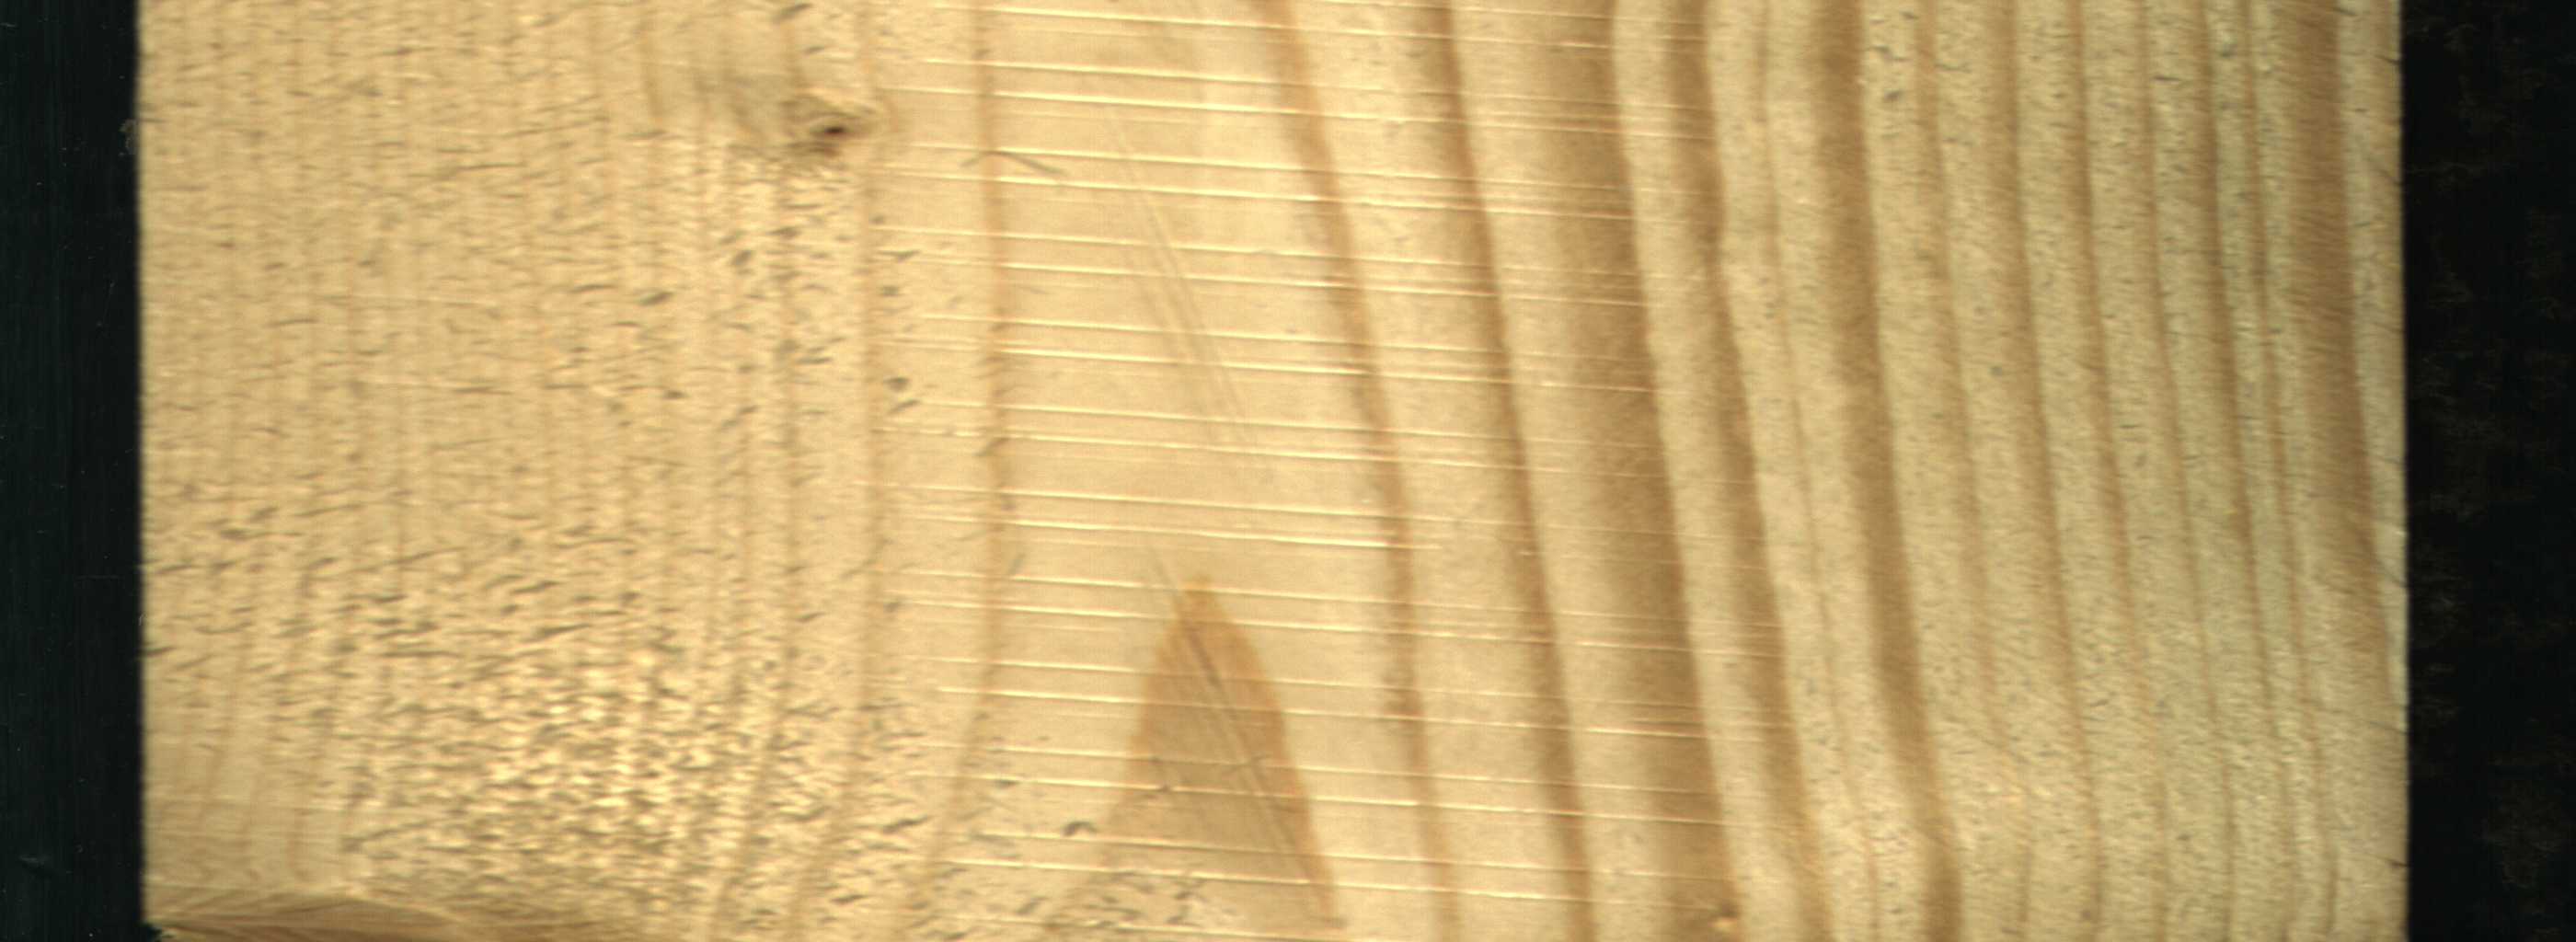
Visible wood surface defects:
Live_Knot
Live_Knot